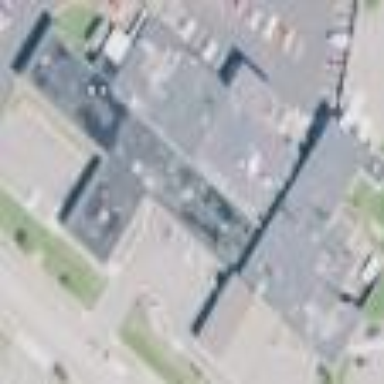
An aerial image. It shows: Hospital building.